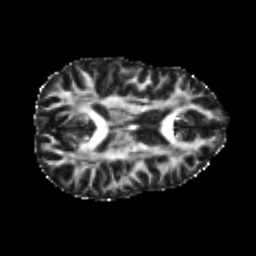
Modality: FA
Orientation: axial
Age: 22
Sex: female
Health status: healthy
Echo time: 0.074 s